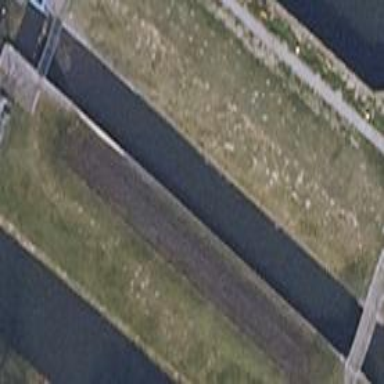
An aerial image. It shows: Lock on waterway.